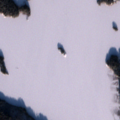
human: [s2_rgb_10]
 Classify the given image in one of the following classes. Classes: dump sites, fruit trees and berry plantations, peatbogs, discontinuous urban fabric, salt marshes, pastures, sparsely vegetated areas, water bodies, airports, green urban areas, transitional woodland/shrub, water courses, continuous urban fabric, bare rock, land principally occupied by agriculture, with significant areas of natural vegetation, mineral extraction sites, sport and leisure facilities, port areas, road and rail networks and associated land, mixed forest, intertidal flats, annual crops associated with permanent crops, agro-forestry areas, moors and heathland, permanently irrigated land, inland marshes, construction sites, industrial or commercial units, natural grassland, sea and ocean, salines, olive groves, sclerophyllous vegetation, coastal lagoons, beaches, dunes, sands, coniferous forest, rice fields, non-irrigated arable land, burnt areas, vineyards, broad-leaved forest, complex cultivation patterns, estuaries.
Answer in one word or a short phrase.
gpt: discontinuous urban fabric, coniferous forest, mixed forest, water bodies